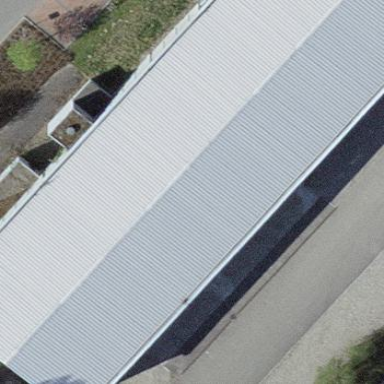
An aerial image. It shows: Warehouse building.